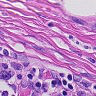
Metastatic tissue present: no